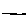
Label: line